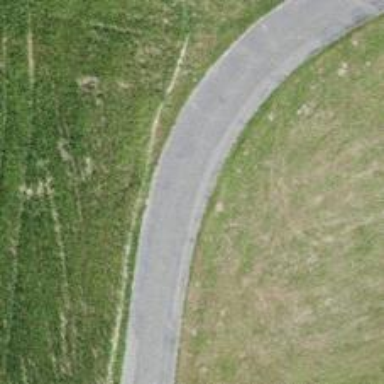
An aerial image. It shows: Well-maintained track road of grade 1.